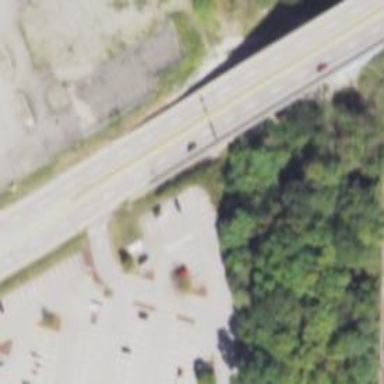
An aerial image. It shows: Trunk highway bridge.